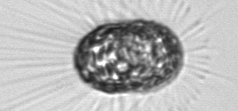
Label: Corethron_hystrix